Question: I'm having trouble specializing 2 methods of a tokenizer class that's declared with 2 template parameters. I've referenced <URL>:
'''
#pragma once
#include "stdafx.h"
#include <string>
#include <vector>
#include <sstream>
#include <stdexcept>
inline const std::string emptyString = "";
inline const std::wstring emptyWString = L"";
template <class stringT = std::string, class delimiterT = char>
class Tokenizer
{
private:
std::vector<stringT> tokens;
bool enableParserThrow;
public:
Tokenizer(bool throwOnParseError) : enableParserThrow(throwOnParseError)
{
}
Tokenizer(const stringT& tokenizeMe, delimiterT delimiter) : Tokenizer(true)
{
TokenizeString(tokenizeMe, delimiter);
}
void TokenizeString(const stringT& str, delimiterT delimiter)
{
std::stringstream ss;
ss << str;
std::string token;
while (std::getline(ss, token, delimiter))
{
tokens.push_back(token);
}
}
template <class T>
T ParseToken(size_t tokenIndex)
{
if (tokenIndex < 0 || tokenIndex >= tokens.size())
{
ThrowParserExceptionIfEnabled("Index out of range.");
return T();
}
T temp;
std::stringstream ss;
ss << tokens[tokenIndex];
ss >> temp;
if (ss.fail())
ThrowParserExceptionIfEnabled("Parse failure.");
return temp;
}
void Clear()
{
tokens.clear();
}
const std::vector<stringT>& GetTokens()
{
return tokens;
}
void ThrowParserExceptionIfEnabled(const char* message)
{
if (enableParserThrow)
{
throw std::runtime_exception(message);
}
}
// Trying to specialize these functions so I can return a reference to a global empty std::string or std::wstring if tokeIndex is out of range
template<>
const std::string& Tokenizer<std::string, delimiterT>::operator<URL>;
//TODO:
//template<>
//const std::string& Tokenizer<std::wstring, delimiterT>::operator<URL>;
};
template<class stringT, class delimiterT>
inline const std::string & Tokenizer<stringT, delimiterT>::operator<URL>
{
return emptyString;
}
'''
What is the proper specialization definition of Tokenizer<>::operator[]?
I'm receiving the following errors with this implementation:

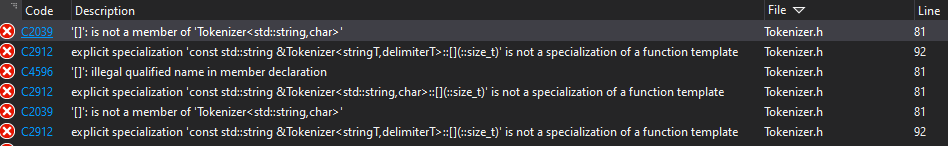
Answer: As your 'operator[]' is not a template, you can't specialize it inside your class. What you want is to specialize the non template method for a template class.
But you can't do a partial specialization for the class to add definitions of members to it.
Working example:
'''
template <class stringT = std::string, class delimiterT = char>
class Tokenizer
{
const std::string& operator<URL>;
};
template<>
inline const std::string& Tokenizer<std::wstring, char>::operator<URL>
{
return emptyString;
}
template< >
inline const std::string& Tokenizer<std::string, char>::operator<URL>
{
return emptyString;
}
'''
To get rid of that problem you should check if your method really depends on all template parameters. If not, you can simply put them to a base class, which only depends on a single template parm and inherit from there. Maybe other code organization may also help.